Question: I'm just starting a new app. Below is a basic mockup of what I am tasked to do.
I'm new to using HTML5 for my semantic markup so I'd like some feedback/help.
I'd like to understand how/where to use things like '<nav>' and '<section>'
'''
<div id="container">
<header>
<div id="appInformation">
<a href="#" alt="Home">
<img src="">
</a>
<span>Selected AppName</span>
</div>
<div>
<span id="time">TIME GOES HERE</span>
</div>
<div>
<a href="#" alt="Additional Information">
<img src=""><!-- This is will be the location of the the 'i'-->
</a>
</div>
<div class="">
<label>UserName</label>
</div>
</header>
<div id="main">
<!-- main content for the selected app here -->
</div>
<footer>
<div id="appVersion">
VERSION # HERE
</div>
<nav>
<ul>
<li>
<a href="#">FAQ</a>
</li>
</ul>
</nav>
<div id="">
<!-- Team logo here-->
</div>
</footer>
'''

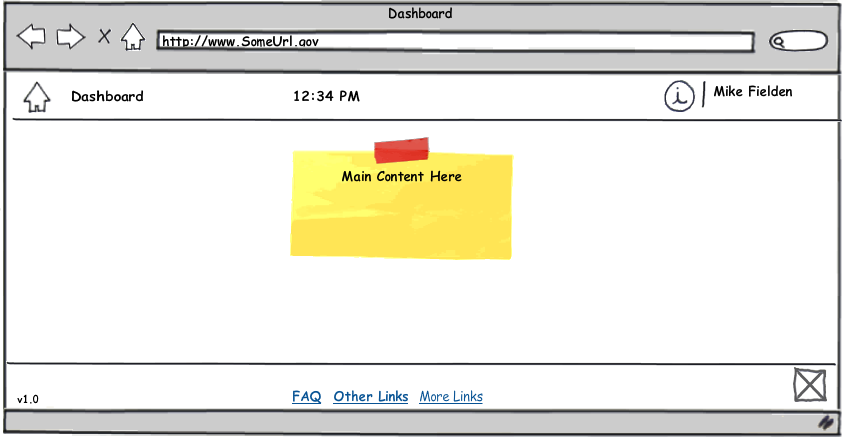
Answer: - - - Avoid Label if you don't have anything to refer too, like an input.'''
<time datetime="YYYY-MM-DD">TIME GOES HERE</time><!-- Don't need an id Time since you can target the Time tag -->
<a href="#" alt="Additional Information">
<img src=""><!-- This is will be the location of the the 'i'-->
</a>
<em>UserName</em> <!-- Don't use a label if you got nothing to refer too, like an input for example. -->
</header>
<div id="main">
<!-- main content for the selected app here -->
</div>
<footer>
<div id="appVersion">
VERSION # HERE
</div>
<nav>
<ul>
<li>
<a href="#">FAQ</a>
</li>
</ul>
</nav>
<a href="yourTeamUrl" id="">
<!-- Team logo here-->
</a>
</footer>
'''